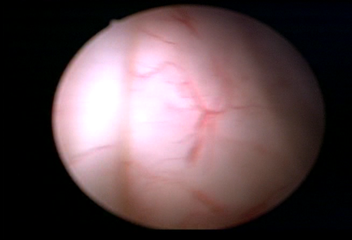
Modality: WLC
Class: Normal mucosa
Bladder cancer association: No